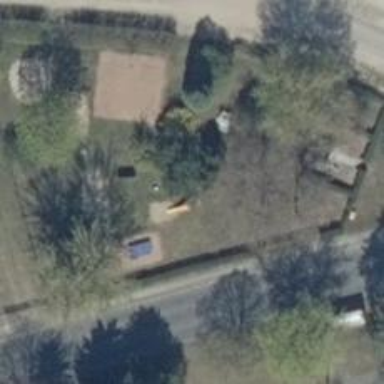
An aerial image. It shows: Playground with springy equipment.